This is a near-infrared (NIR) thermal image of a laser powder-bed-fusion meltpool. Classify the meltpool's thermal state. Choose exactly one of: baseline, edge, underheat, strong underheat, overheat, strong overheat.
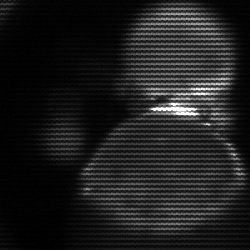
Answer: edge